Field crop: maize
Growth stage: 2
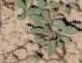
Species: convolvulus